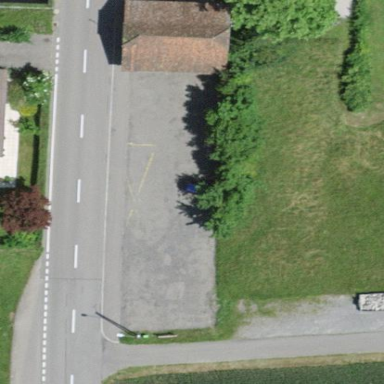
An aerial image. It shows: Parking area.